Interaction volume radius: 10 \u00c5
Interaction volume height: 20 \u00c5
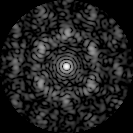
Disorder parameter: 0.6835